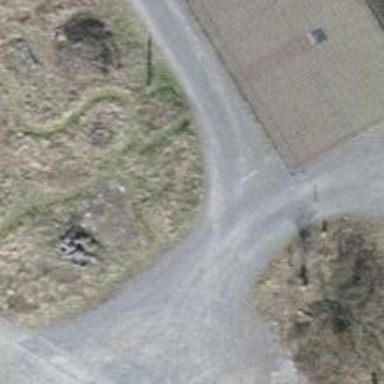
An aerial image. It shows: Fine gravel service road.